Question: ms sql server 2008

'''
SELECT Action.*
FROM Mailing
INNER JOIN ActionCategoryMailingBunch
ON Mailing.MailingID = ActionCategoryMailingBunch.MailingID
INNER JOIN ActionCategory
ON ActionCategoryMailingBunch.ActionCategoryID =
ActionCategory.ActionCategoryID
INNER JOIN Action
ON ActionCategory.ActionCategoryID = Action.ActionCategoryID
WHERE ( Mailing.MailingID = 7 )
AND ( Mailing.MailingID NOT IN (SELECT MailingID
FROM MailingReport) )
AND ( Action.ActionID NOT IN (SELECT ActionID
FROM MailingReport) )
AND ( ActionCategoryMailingBunch.MailingBunchStatusID = 4 )
'''
especially this block
'''
(Mailing.MailingID NOT IN (SELECT MailingID FROM MailingReport))
AND (Action.ActionID NOT IN (SELECT ActionID FROM MailingReport))
'''
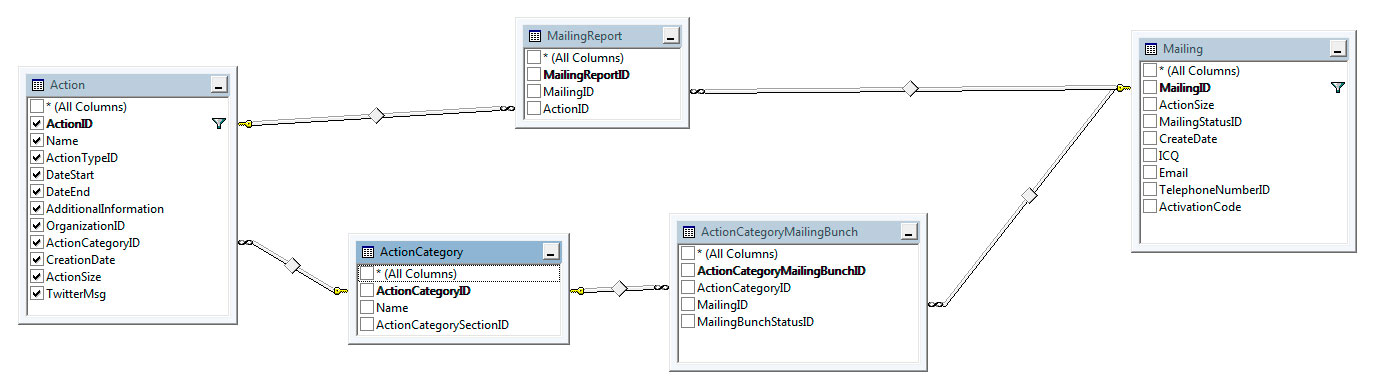
Answer: Add the below code in the select statement
'''
Left Join MailingReport MR on MR.ActionID = Mailing.MailingID
'''
Add the below code in Where clause
'''
(MR.ActionID is null)
'''
Performance upgrade due to following block
'''
(Mailing.MailingID NOT IN (SELECT MailingID FROM MailingReport))
'''
Final Query
'''
SELECT Action.*
FROM Mailing
INNER JOIN ActionCategoryMailingBunch
ON Mailing.MailingID = ActionCategoryMailingBunch.MailingID
INNER JOIN ActionCategory
ON ActionCategoryMailingBunch.ActionCategoryID =
ActionCategory.ActionCategoryID
INNER JOIN Action
ON ActionCategory.ActionCategoryID = Action.ActionCategoryID
Left Join MailingReport MR on MR.ActionID = Mailing.MailingID
WHERE ( Mailing.MailingID = 7 )
--AND ( Mailing.MailingID NOT IN (SELECT MailingID
-- FROM MailingReport) )
AND
(MR.ActionID is null)
AND ( Action.ActionID NOT IN (SELECT ActionID
FROM MailingReport) )
AND ( ActionCategoryMailingBunch.MailingBunchStatusID = 4 )
'''
Similarly you can do for the second block
Performance due to second block
'''
AND (Action.ActionID NOT IN (SELECT ActionID FROM MailingReport))
'''
Final Query for both blocks
'''
SELECT Action.*
FROM Mailing
INNER JOIN ActionCategoryMailingBunch
ON Mailing.MailingID = ActionCategoryMailingBunch.MailingID
INNER JOIN ActionCategory
ON ActionCategoryMailingBunch.ActionCategoryID =
ActionCategory.ActionCategoryID
INNER JOIN Action
ON ActionCategory.ActionCategoryID = Action.ActionCategoryID
Left Join MailingReport MR on MR.ActionID = Mailing.MailingID
Left Join MailingReport MRA on MRA.ActionID = Action.ActionID
WHERE ( Mailing.MailingID = 7 )
AND
(MR.ActionID is null)
AND
(MRA.ActionID is null)
AND ( ActionCategoryMailingBunch.MailingBunchStatusID = 4 )
'''